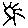
Label: sun